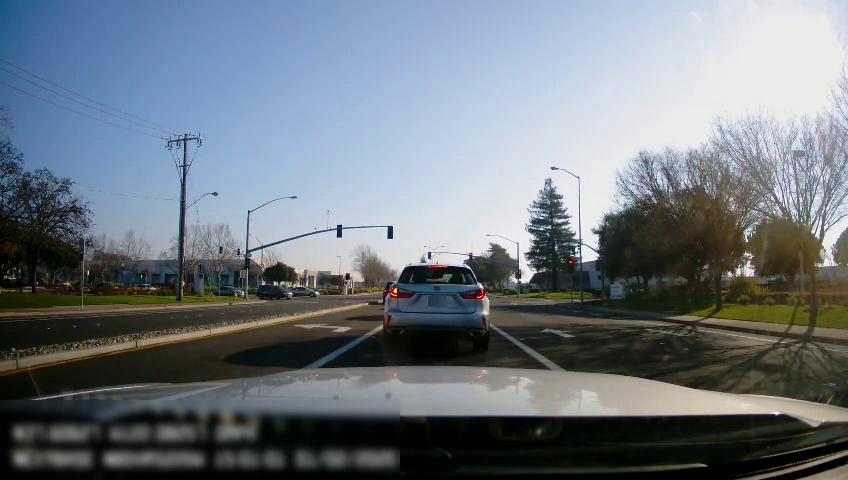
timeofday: Day
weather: Sunny
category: Drivable Space
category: Drivable Space
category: Vehicles | SUV
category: Vehicles | SUV
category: Vehicles | SUV
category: Vehicles | Car
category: Vehicles | Car
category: Lanes | Current Lane
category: Lanes | Alternate Lane
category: Lanes | Current Lane
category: Lanes | Alternate Lane